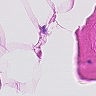
Metastatic tissue present: no